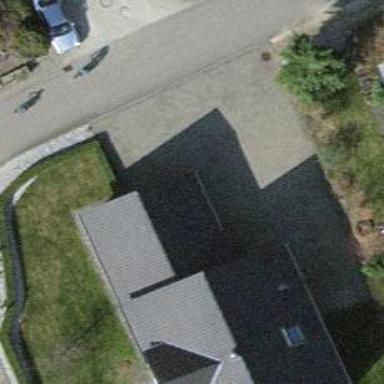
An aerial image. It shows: Garage.